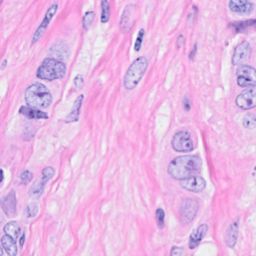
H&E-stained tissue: Breast